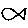
Label: fish